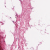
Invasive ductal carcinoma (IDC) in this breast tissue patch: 0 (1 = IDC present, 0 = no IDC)